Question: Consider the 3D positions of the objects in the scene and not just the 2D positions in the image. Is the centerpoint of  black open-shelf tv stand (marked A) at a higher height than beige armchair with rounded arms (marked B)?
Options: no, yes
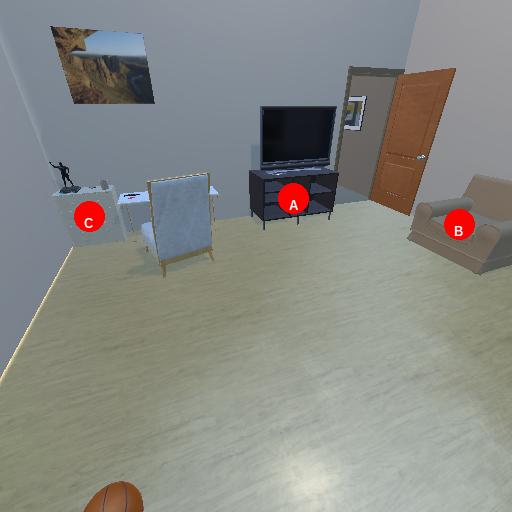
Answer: no